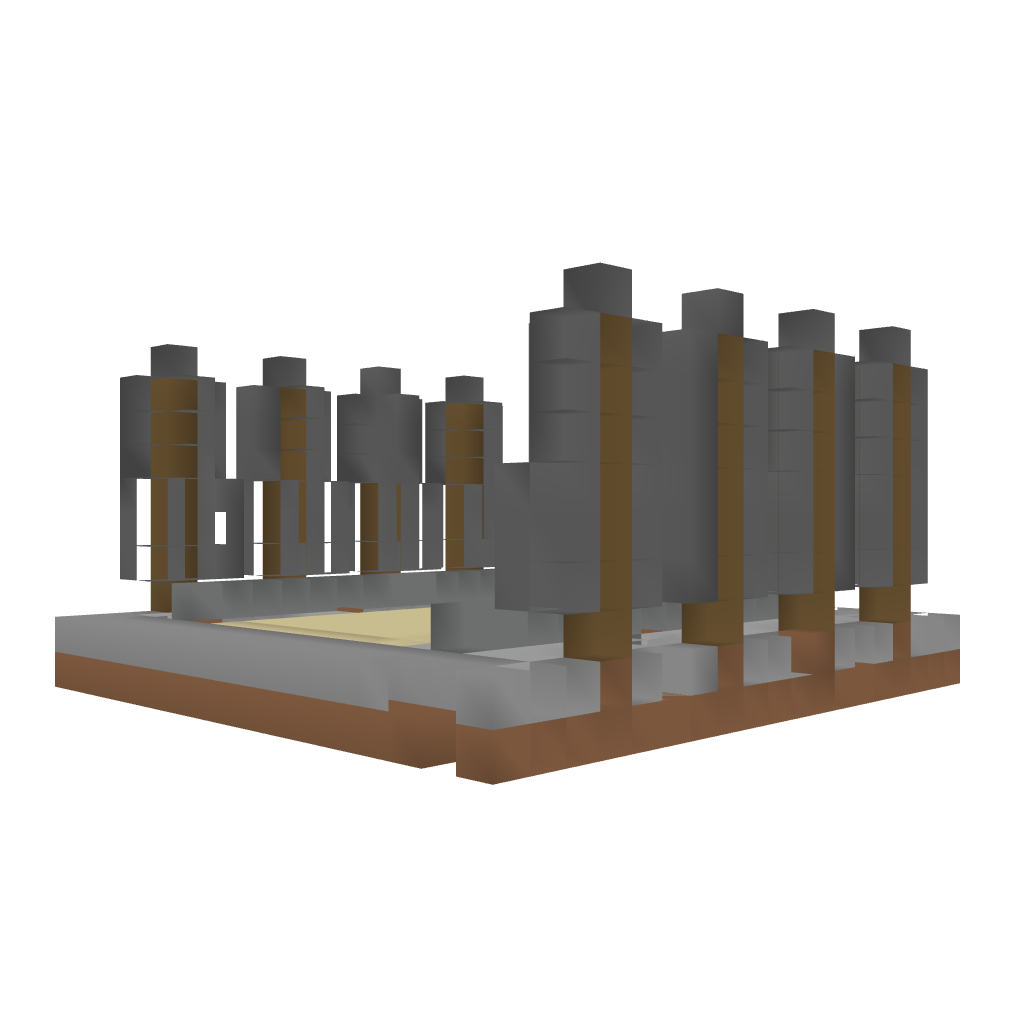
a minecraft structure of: Road / Route